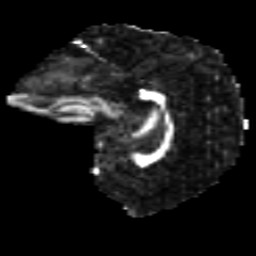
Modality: FA
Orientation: sagittal
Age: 10
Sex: male
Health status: ill
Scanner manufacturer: ge
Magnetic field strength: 3 T
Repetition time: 6.752 s
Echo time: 0.079 s